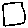
Label: square